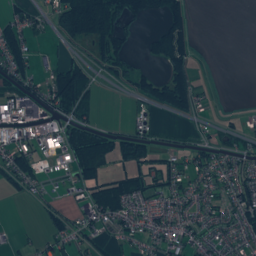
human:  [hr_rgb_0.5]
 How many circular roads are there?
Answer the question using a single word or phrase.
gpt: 0

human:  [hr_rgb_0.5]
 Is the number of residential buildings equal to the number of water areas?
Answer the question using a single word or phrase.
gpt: no

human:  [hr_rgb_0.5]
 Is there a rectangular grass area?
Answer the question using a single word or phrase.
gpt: yes

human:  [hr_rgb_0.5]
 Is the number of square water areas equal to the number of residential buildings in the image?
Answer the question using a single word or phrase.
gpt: no

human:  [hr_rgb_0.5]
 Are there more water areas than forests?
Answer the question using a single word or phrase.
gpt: no

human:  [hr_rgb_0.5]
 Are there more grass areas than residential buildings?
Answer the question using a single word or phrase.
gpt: no

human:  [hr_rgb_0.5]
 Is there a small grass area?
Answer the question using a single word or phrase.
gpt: yes

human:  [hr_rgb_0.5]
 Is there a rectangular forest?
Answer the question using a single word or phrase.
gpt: yes

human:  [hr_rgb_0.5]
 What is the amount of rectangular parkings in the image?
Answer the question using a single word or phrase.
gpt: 4

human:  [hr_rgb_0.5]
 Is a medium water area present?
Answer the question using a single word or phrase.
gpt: yes

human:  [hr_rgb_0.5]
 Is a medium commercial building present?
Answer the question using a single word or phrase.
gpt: yes

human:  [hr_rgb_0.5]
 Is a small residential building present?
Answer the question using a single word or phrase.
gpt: yes

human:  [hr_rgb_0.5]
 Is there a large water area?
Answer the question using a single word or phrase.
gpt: yes

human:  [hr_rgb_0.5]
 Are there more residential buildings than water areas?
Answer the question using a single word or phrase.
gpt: yes

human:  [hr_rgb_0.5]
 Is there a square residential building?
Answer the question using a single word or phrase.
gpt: yes

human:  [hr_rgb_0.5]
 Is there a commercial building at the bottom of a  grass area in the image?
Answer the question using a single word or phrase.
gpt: yes

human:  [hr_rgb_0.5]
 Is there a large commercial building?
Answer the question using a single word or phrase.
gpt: yes

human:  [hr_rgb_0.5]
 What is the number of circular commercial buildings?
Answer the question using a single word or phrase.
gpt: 0

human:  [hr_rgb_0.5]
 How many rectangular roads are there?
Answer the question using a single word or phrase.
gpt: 0

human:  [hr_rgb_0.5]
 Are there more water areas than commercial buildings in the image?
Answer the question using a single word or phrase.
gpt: yes

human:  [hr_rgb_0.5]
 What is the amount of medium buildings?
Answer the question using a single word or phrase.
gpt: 18

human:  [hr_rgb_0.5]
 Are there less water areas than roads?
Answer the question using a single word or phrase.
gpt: yes

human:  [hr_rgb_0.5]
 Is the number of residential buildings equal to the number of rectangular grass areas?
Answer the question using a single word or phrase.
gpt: no

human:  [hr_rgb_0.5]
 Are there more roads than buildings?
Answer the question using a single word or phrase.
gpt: no

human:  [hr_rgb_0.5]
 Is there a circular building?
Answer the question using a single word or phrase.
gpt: yes

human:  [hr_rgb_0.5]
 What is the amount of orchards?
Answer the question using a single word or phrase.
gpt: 10

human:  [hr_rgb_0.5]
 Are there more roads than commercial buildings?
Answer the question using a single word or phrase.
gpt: yes

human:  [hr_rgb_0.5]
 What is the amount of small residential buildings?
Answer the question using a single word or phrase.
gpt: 2305

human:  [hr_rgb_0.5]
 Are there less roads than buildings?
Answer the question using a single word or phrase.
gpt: yes

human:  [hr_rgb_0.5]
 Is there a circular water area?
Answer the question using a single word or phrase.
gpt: yes

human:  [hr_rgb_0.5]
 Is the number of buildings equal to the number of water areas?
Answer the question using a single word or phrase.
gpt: no

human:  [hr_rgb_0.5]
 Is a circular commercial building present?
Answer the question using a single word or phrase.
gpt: no

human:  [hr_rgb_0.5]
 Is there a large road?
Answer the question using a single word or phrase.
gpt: no

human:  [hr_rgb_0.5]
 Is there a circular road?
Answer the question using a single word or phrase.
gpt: no

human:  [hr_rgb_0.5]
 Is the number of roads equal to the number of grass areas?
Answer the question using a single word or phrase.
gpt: no

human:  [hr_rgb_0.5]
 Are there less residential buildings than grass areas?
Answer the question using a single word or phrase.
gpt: no